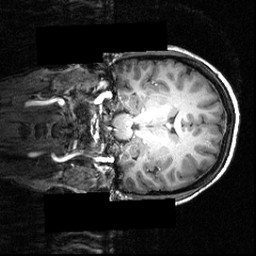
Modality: T1w
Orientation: coronal
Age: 20
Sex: female
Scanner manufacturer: siemens
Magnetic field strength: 3.951 T
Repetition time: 1.5 s
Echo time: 0.00335 s